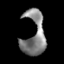
Tissue: lung
Cell type: Epithelial cells
Senescence score: 0.1913
Nuclear area (px): 845
Mean DAPI intensity: 130.361